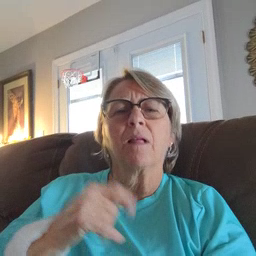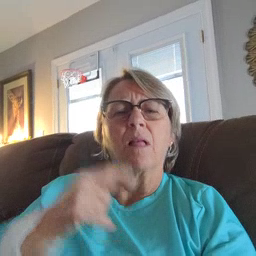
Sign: if